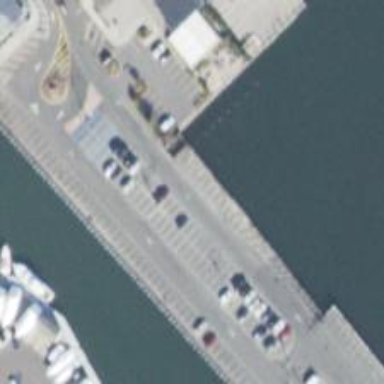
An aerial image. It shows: Dock by the waterway.